Question: i want to delete from uitableview and make it write to my plist. i'm pretty new to this objective-c iOS coding, so forgive me for mistakes
Right now with my code it crashed with this :
'''
Terminating app due to uncaught exception 'NSInternalInconsistencyException', reason: 'Invalid update: invalid number of rows in section 0. The number of rows contained in an existing section after the update (11) must be equal to the number of rows contained in that section before the update (11), plus or minus the number of rows inserted or deleted from that section (0 inserted, 1 deleted) and plus or minus the number of rows moved into or out of that section (0 moved in, 0 moved out).'
'''
Here's my code in my mainViewcontroller
'''
- (void)viewWillAppear:(BOOL)animated{
// Property List.plist code
//Gets paths from root direcory.
NSArray *paths = NSSearchPathForDirectoriesInDomains (NSDocumentDirectory, NSUserDomainMask, YES);
//Get documents path.
NSString *documentsPath = [paths objectAtIndex:0];
//Get the path to our PList file.
plistPath = [documentsPath stringByAppendingPathComponent:@"Servers.plist"];
//Check to see if Property List.plist exists in documents.
if (![[NSFileManager defaultManager] fileExistsAtPath:plistPath]){
[[NSFileManager defaultManager]copyItemAtPath:[[NSBundle mainBundle]pathForResource:@"Servers" ofType:@"plist"] toPath:plistPath error:nil];
//If not in documents, get property list from main bundle.
}
arrayA = [[NSMutableArray alloc] initWithContentsOfFile:plistPath];
NSLog(@"%@
%@", arrayA, [arrayA valueForKey:@"Hostname"]);
tableData = [arrayA valueForKey:@"Hostname"];
[super viewWillAppear:animated];
[self.tableView reloadData];
}
- (NSInteger)tableView:(UITableView *)tableView numberOfRowsInSection:(NSInteger)section
{
return [tableData count];
}
- (UITableViewCell *)tableView:(UITableView *)tableView cellForRowAtIndexPath:(NSIndexPath *)indexPath
{
static NSString *cellIdentifier = @"showServerAction";
UITableViewCell *cell = [tableView dequeueReusableCellWithIdentifier:cellIdentifier];
if (cell == nil) {
cell = [[UITableViewCell alloc] initWithStyle:UITableViewCellStyleDefault reuseIdentifier:cellIdentifier];
}
cell.textLabel.text = [tableData objectAtIndex:indexPath.row];
return cell;
}
- (void)tableView:(UITableView *)tableView commitEditingStyle:(UITableViewCellEditingStyle)editingStyle forRowAtIndexPath:(NSIndexPath *)indexPath {
if (editingStyle == UITableViewCellEditingStyleDelete) {
[tableView beginUpdates];
[arrayA writeToFile:plistPath atomically: TRUE];
[self.tableView deleteRowsAtIndexPaths:[NSArray arrayWithObject:indexPath] withRowAnimation:UITableViewRowAnimationFade];
[tableView endUpdates];
}
}
'''
here's how my plist looks. it's a NSMutableArray

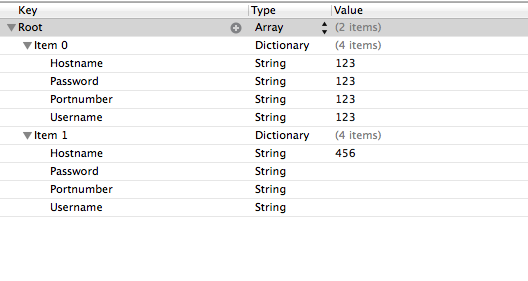
Answer: Try this:
'''
- (void)tableView:(UITableView *)tableView commitEditingStyle:(UITableViewCellEditingStyle)editingStyle forRowAtIndexPath:(NSIndexPath *)indexPath
{
if (editingStyle == UITableViewCellEditingStyleDelete) {
[tableView beginUpdates];
// You are going to modify the table view, but you also need
// to modify the data source of your table. Since tableData
// is derived from the content of arrayA, the actual data
// source is arrayA, so we start with that (also, arrayA is
// a mutable array, so we are allowed to remove objects from
// it).
[arrayA removeObjectAtIndex:indexPath.row];
// Now we also need to modify tableData. If you don't do this,
// tableData will report the wrong number of rows when
// numberOfRowsInSection() is called the next time. This is the
// direct source of the error that you mention in your question
// (carefully read the error message, it's really meaningful!).
// A small problem is that tableData is not a mutable array,
// so we cannot use removeObjectAtIndex: to modify it (that's
// probably the source of the error you got with Ilya's answer).
// The solution is to simply recreate tableData from scratch
// from the content of arrayA.
tableData = [arrayA valueForKey:@"Hostname"];
[arrayA writeToFile:plistPath atomically: TRUE];
[self.tableView deleteRowsAtIndexPaths:[NSArray arrayWithObject:indexPath] withRowAnimation:UITableViewRowAnimationFade];
[tableView endUpdates];
}
}
'''